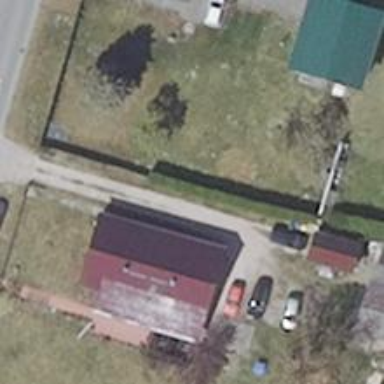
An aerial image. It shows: House with gabled roof oriented along the structure.